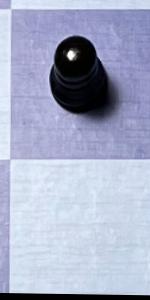
Label: Empty